Question: Iam trying to reference a Android project library to my application. I do this:-
1)File->Import->General->Existing project into workspace->Select project library->check copy to workspace.
2)Right click on project->Properties->Android-> Add-> Select project library-> Apply-> ok.
But when I again check if the library is added I get the following:-

How do I resolve this?
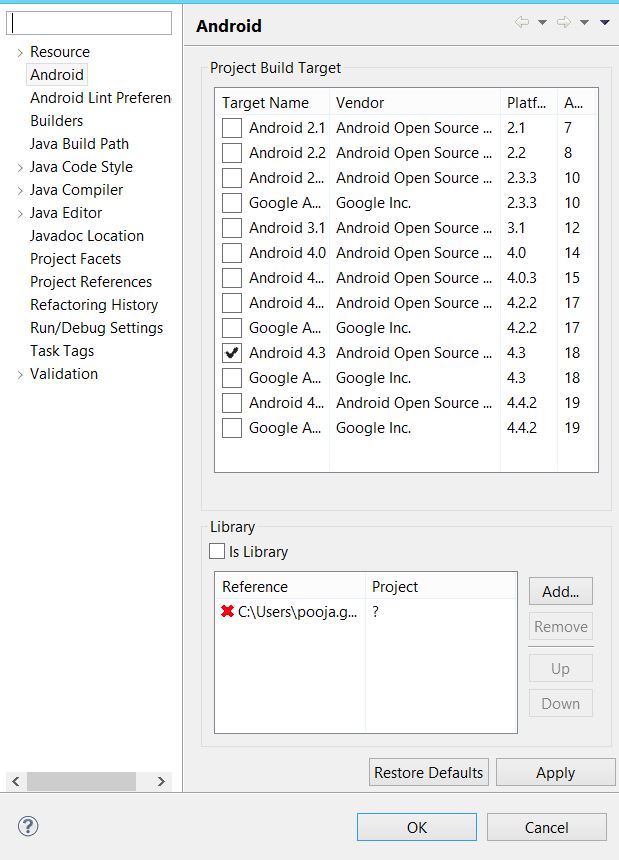
Answer: Make sure that your library has the same location with your project source files.
It means that if your source is on your workspace , then your library should add into workspace. If not, you should copy your lib into same folder with source then mount it again.